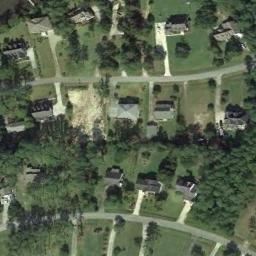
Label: medium_residential